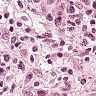
Metastatic tissue present: yes